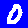
Digit: 0